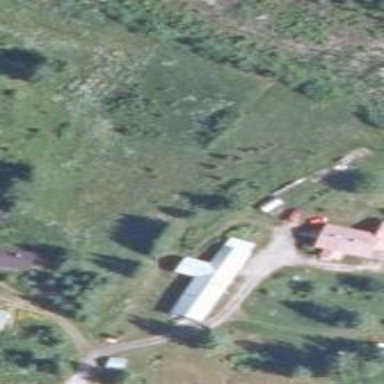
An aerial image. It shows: Farmyard area.